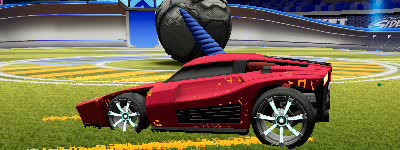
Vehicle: breakout